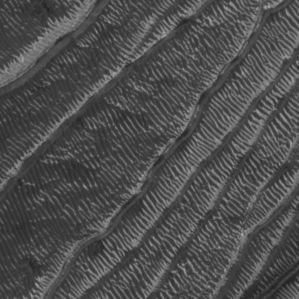
Label: frost